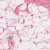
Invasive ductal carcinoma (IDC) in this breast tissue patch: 0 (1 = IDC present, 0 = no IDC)